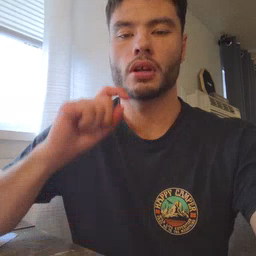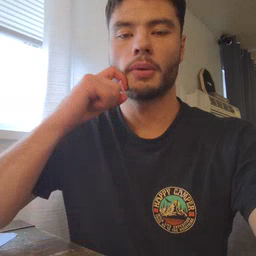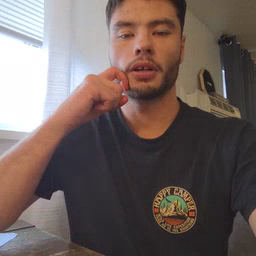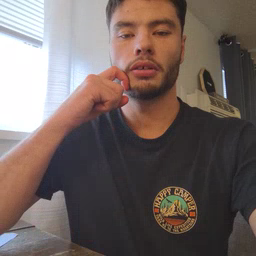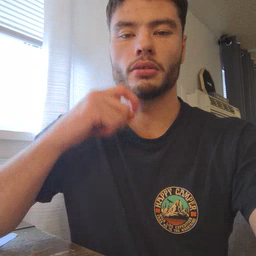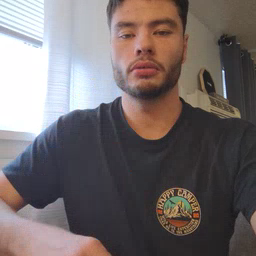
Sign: apple